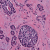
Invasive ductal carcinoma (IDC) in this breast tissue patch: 1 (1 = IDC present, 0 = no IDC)